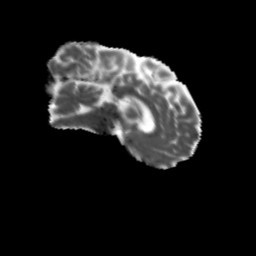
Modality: MD
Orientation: sagittal
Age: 70
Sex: male
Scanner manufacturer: siemens
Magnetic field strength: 3 T
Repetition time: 4.71 s
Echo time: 0.0906 s